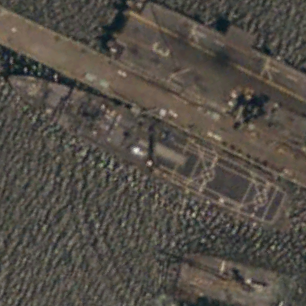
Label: combat